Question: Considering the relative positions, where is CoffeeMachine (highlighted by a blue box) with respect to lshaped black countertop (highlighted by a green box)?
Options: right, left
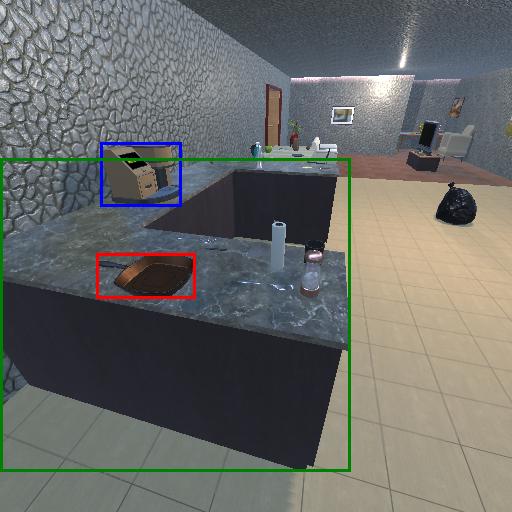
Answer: right